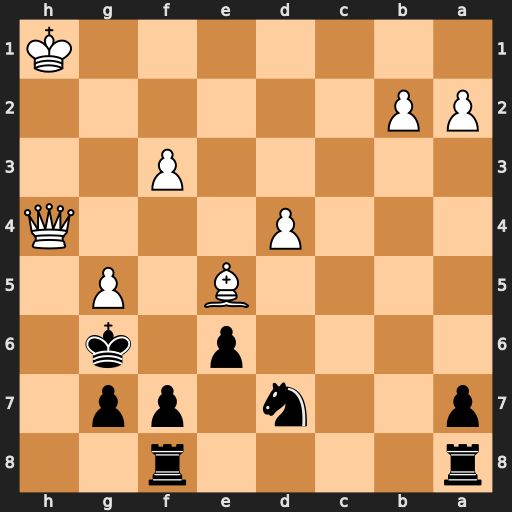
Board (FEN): r4r2/p2n1pp1/4p1k1/4B1P1/3P3Q/5P2/PP6/7K
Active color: b
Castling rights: -
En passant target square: -
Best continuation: Rh8 Qxh8 Rxh8+